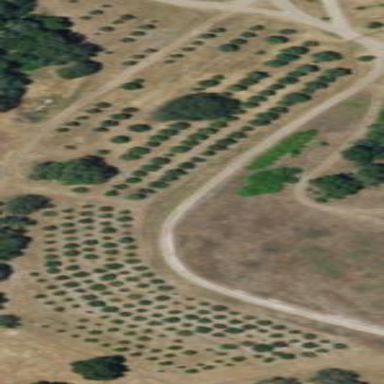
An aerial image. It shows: Orchard.